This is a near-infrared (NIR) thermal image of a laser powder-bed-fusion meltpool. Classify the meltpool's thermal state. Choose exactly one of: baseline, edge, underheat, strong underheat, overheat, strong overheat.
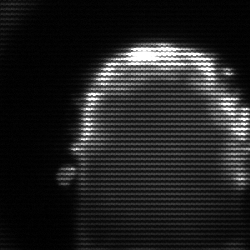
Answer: baseline